Question: I have a function that converts a decimal to its fraction equivalent. I have found some of the fractions but i cannot seem to find the sixteenths (1/16) fractions. Anyone got any suggestions as to where i can look on the net or an way for me to convert these three character fractions to a one character fraction.
I have a bitmap below that shows where the 16nths fractions take up so much realestate, unlike the other fractions which look nice and small.
I've added the function that I am using to convert these fractions below.
I've checked everywhere online and haven't got this resolved yet.
If i could get something like here <URL> about three quarters of the way down the page you'll see the Numerical Types. If i could get something like the stacked version for the windows graphics that would be a win.

'''
static string getFractionFromDecimal(decimal dec)
{
string d = dec.ToString(), dd = string.Empty;
switch (d)
{
case "0.0625": dd = " 1/16"; break;
case "0.1250": dd = " 1/8 "; break;
case "0.1875": dd = " 3/16"; break;
case "0.2500": dd = " 1/4"; break;
case "0.3125": dd = " 5/16"; break;
case "0.3750": dd = " 3/8 "; break;
case "0.4375": dd = " 7/16"; break;
case "0.5000": dd = " 1/2"; break;
case "0.5625": dd = " 9/16"; break;
case "0.6250": dd = " 5/8 "; break;
case "0.6875": dd = " 11/16"; break;
case "0.7500": dd = " 3/4"; break;
case "0.8125": dd = " 13/16"; break;
case "0.8750": dd = " 7/8 "; break;
case "0.9375": dd = " 15/16"; break;
}; return dd;
}
'''
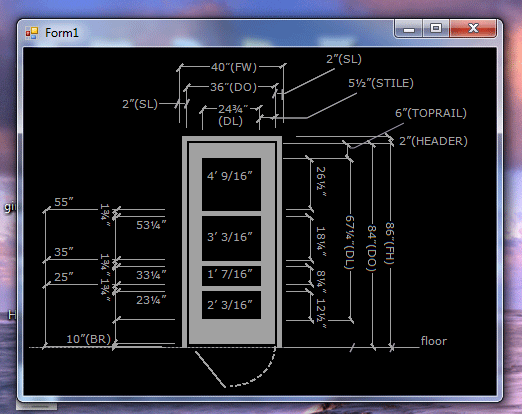
Answer: I've written a small class for you which could help you to draw a fraction. Please note that I've hardcoded many values, that's good practice. If you're going to use this concept, I suggest you to parametrize the multipliers inside of the code.
'''
public class FractionLabel : Control
{
public int Numerator { get; set; }
public int Denominator { get; set; }
public Brush Brush { get; set; }
protected override void OnPaint(PaintEventArgs e)
{
var graphics = e.Graphics;
var font = Font;
var n = Numerator.ToString();
var d = Denominator.ToString();
var numSize = graphics.MeasureString(n, font);
graphics.DrawString(n, Font, Brush, new PointF());
//Comment out the following line if you want sharp lines
graphics.SmoothingMode = SmoothingMode.AntiAlias;
using (var pen = new Pen(Brush))
{
var p1 = new PointF(numSize.Width/2, numSize.Height*5/4);
var p2 = new PointF(numSize.Width*5/4, numSize.Height/2);
graphics.DrawLine(pen, p1, p2);
}
var dPos = new PointF(numSize.Width*3/4, numSize.Height*3/4);
graphics.DrawString(d, Font, Brush, dPos);
}
}
'''
Sample usage:
'''
var label = new FractionLabel
{
Numerator = 3,
Denominator = 16,
Font = new Font("Arial", 8),
Brush = Brushes.Black,
Width = 100,
Height = 100
};
Controls.Add(label);
'''
If you modify this class and integrate it, you can modify your method to return a 'FractionLabel' instead of a 'string'.